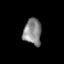
Tissue: skin
Cell type: Epithelial cells
Senescence score: 0.2877
Nuclear area (px): 461
Mean DAPI intensity: 136.039